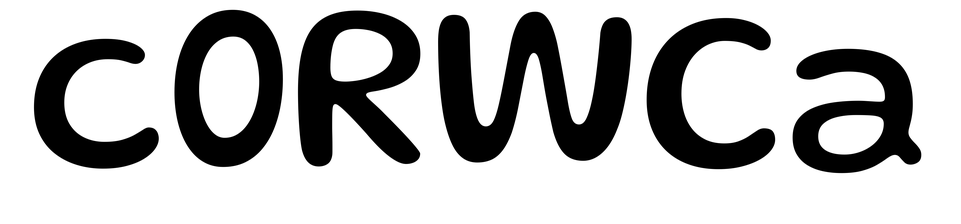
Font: Gluten_Regular